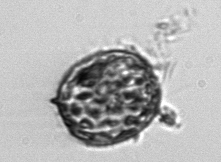
Label: Thalassiosira